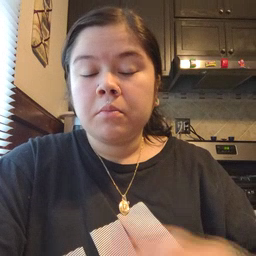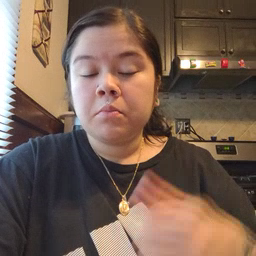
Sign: old